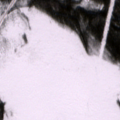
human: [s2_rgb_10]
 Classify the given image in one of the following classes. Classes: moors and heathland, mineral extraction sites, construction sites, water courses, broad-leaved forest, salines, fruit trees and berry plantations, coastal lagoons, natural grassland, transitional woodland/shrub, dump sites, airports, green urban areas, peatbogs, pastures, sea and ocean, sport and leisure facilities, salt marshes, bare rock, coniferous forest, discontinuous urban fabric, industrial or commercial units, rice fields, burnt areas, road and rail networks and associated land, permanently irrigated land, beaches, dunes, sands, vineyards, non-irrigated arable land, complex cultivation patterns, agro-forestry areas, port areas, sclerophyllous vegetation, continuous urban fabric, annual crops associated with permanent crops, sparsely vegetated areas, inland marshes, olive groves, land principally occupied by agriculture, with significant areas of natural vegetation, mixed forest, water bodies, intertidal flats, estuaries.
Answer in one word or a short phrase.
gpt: coniferous forest, mixed forest, transitional woodland/shrub, peatbogs